Question: I created a simple java application using maven, spring and used log4j for logging.
Following are the files.
'''
public class TestCrawler {
public static final String SPRING_CONFIGURATION_FILE = "spring.xml";
private static final String INITIAL_URL = "http://yahoo.com/";
private static final String SPIDER_BEAN = "spider";
public static void main(String[] args) {
System.out.println();
ApplicationContext ctx = new ClassPathXmlApplicationContext(SPRING_CONFIGURATION_FILE);
Spider spider = (Spider) ctx.getBean(SPIDER_BEAN);
spider.startCrawling(INITIAL_URL);
}
}
'''
pom.xml
'''
<project xmlns="http://maven.apache.org/POM/4.0.0" xmlns:xsi="http://www.w3.org/2001/XMLSchema-instance"
xsi:schemaLocation="http://maven.apache.org/POM/4.0.0 http://maven.apache.org/xsd/maven-4.0.0.xsd">
<modelVersion>4.0.0</modelVersion>
<groupId>recruiterbox</groupId>
<artifactId>webcrawler</artifactId>
<version>1.0</version>
<packaging>jar</packaging>
<name>WebCrawler</name>
<url>http://maven.apache.org</url>
<properties>
<project.build.sourceEncoding>UTF-8</project.build.sourceEncoding>
<jdk.version>1.7</jdk.version>
</properties>
<dependencies>
<dependency>
<groupId>junit</groupId>
<artifactId>junit</artifactId>
<version>3.8.1</version>
<scope>test</scope>
</dependency>
<dependency>
<groupId>org.jsoup</groupId>
<artifactId>jsoup</artifactId>
<version>1.7.2</version>
</dependency>
<dependency>
<groupId>org.springframework</groupId>
<artifactId>spring-core</artifactId>
<version>4.1.6.RELEASE</version>
</dependency>
<dependency>
<groupId>org.springframework</groupId>
<artifactId>spring-context</artifactId>
<version>4.1.6.RELEASE</version>
</dependency>
<dependency>
<groupId>log4j</groupId>
<artifactId>log4j</artifactId>
<version>1.2.17</version>
</dependency>
</dependencies>
<build>
<plugins>
<plugin>
<groupId>org.apache.maven.plugins</groupId>
<artifactId>maven-compiler-plugin</artifactId>
<version>2.3.2</version>
<configuration>
<source>${jdk.version}</source>
<target>${jdk.version}</target>
</configuration>
</plugin>
<plugin>
<groupId>org.apache.maven.plugins</groupId>
<artifactId>maven-assembly-plugin</artifactId>
<version>2.4.1</version>
<configuration>
<descriptorRefs>
<descriptorRef>jar-with-dependencies</descriptorRef>
</descriptorRefs>
<archive>
<manifest>
<mainClass>recruiterbox.webcrawler.TestCrawler</mainClass>
</manifest>
</archive>
</configuration>
<executions>
<execution>
<id>make-assembly</id>
<phase>package</phase>
<goals>
<goal>single</goal>
</goals>
</execution>
</executions>
</plugin>
</plugins>
</build>
</project>
'''
I have a spider class and other related classes that are used in the application. When i run this project from within eclipse, it works fine.
The problem is that when i create a executable jar, spring.xml and log4j.xml are not included in jar.
What could be the reason? What could be the possible solution? When i run the jar, it give me a FileNotFoundException since the files are not available in jar.

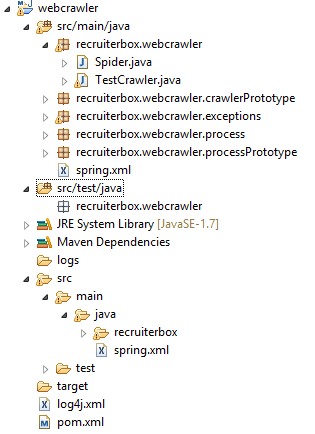
Answer: If you're using maven, you can put your XML files in src/main/resources. By default, all files placed in the resources folder will be included in the jar file and will be accessible by your application.